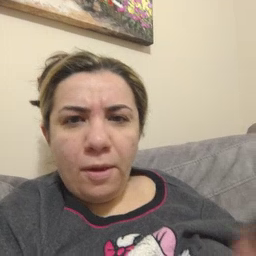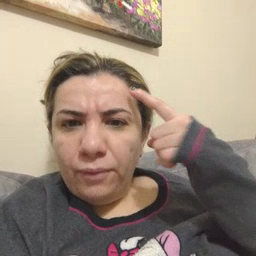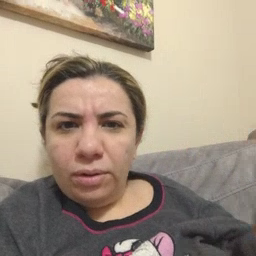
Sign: for